Question: I'm trying to upload an app to a website that expects a .plist along with the app's ipa.
The screenshot below is from the website.
I noticed that xCode6 has removed the checkbox to save for enterprise distribution from both the "ad hoc" and "enterprise" distribution option. I'm signing the app with a profile from a 299$/year enterprise program. Still I get no plist.
Here's what I expect and saw in xCode5(there's no such checkbox in xCode6)

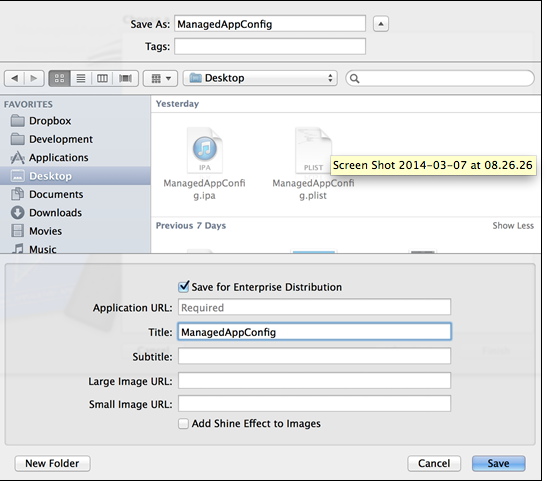
Answer: This isn't using Xcode, but as a fallback you can just manually/programmatically edit the plist file. I do this because my continuous integration server distributes the builds, so I can't use Xcode's GUI to make the plist file.
Here's what an Enterprise distribution '.plist' looks like (copied from <URL>:
'''
<?xml version="1.0" encoding="UTF-8"?>
<!DOCTYPE plist PUBLIC "-//Apple//DTD PLIST 1.0//EN" "http://www.apple.com/DTDs/PropertyList-1.0.dtd">
<plist version="1.0">
<dict>
<key>items</key>
<array>
<dict>
<key>assets</key>
<array>
<dict>
<key>kind</key>
<string>software-package</string>
<key>url</key>
<string>http://dl.dropbox.com/u/1001/myawesomeapp.ipa</string>
</dict>
</array>
<key>metadata</key>
<dict>
<key>bundle-identifier</key>
<string>com.company.application</string>
<key>bundle-version</key>
<string>0.0.16</string>
<key>kind</key>
<string>software</string>
<key>title</key>
<string>My Awesome App</string>
</dict>
</dict>
</array>
</dict>
</plist>
'''